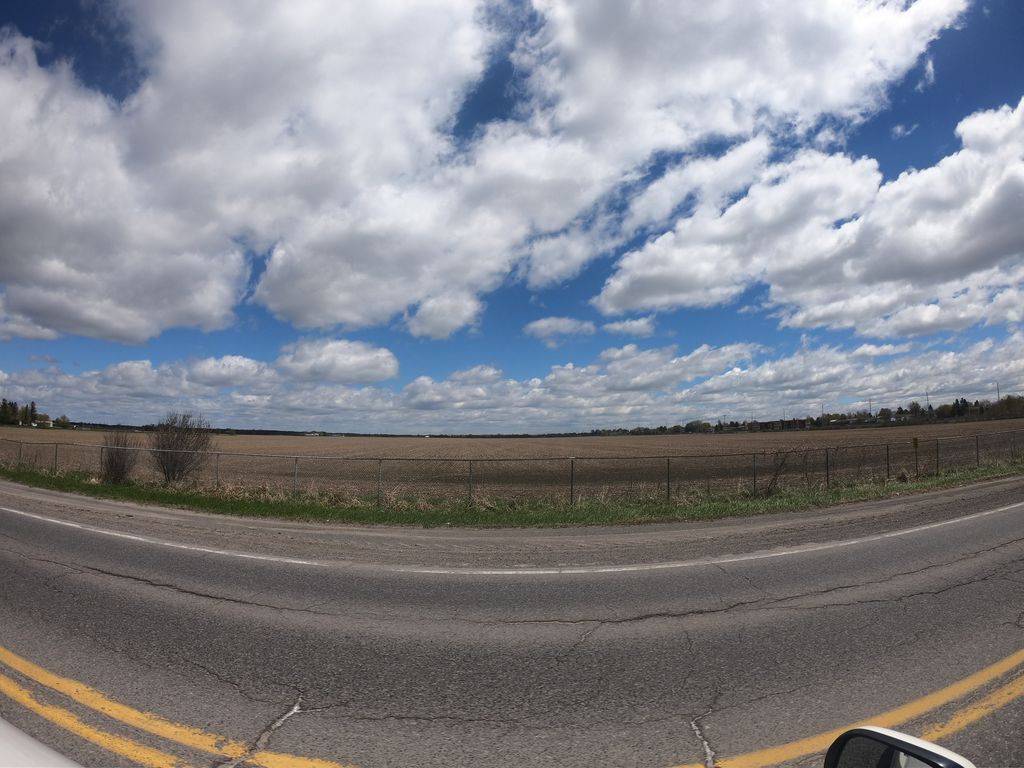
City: ottawa-gatineau